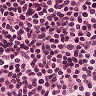
Metastatic tissue present: no